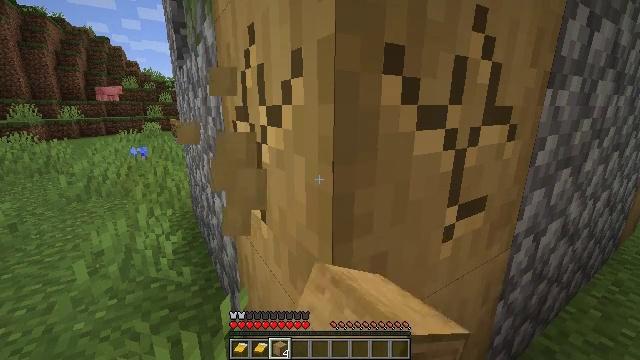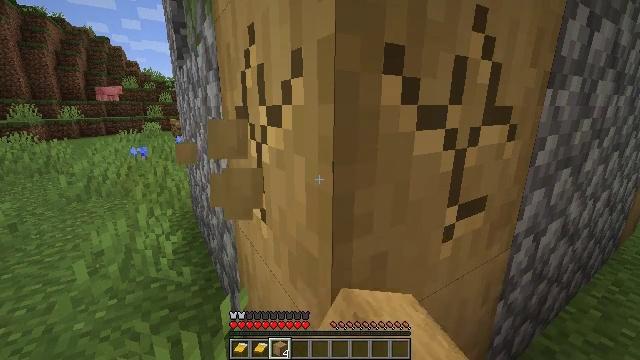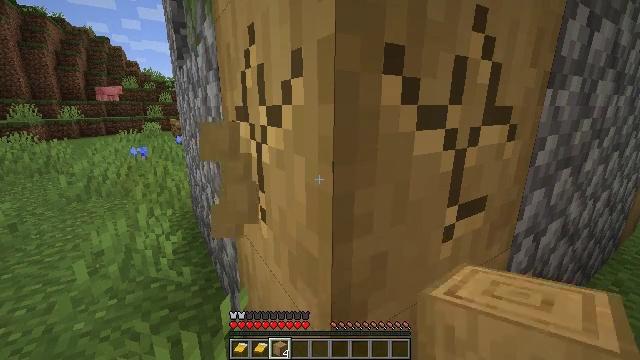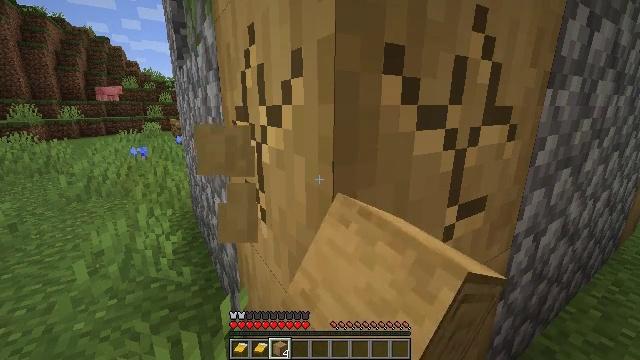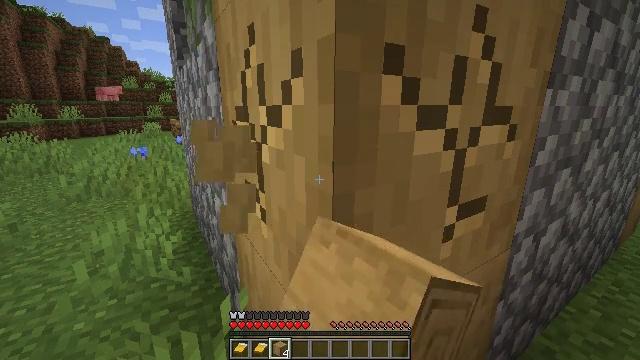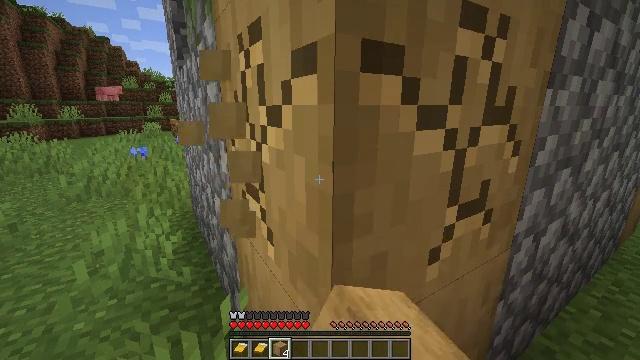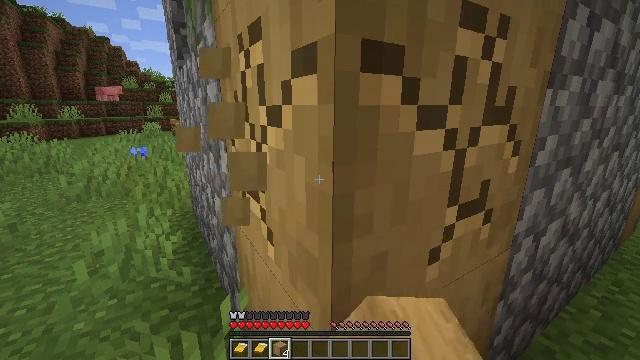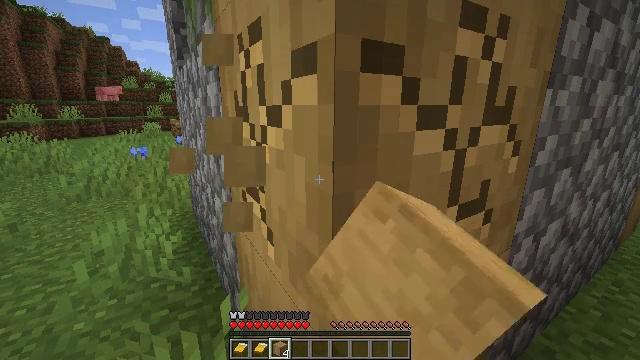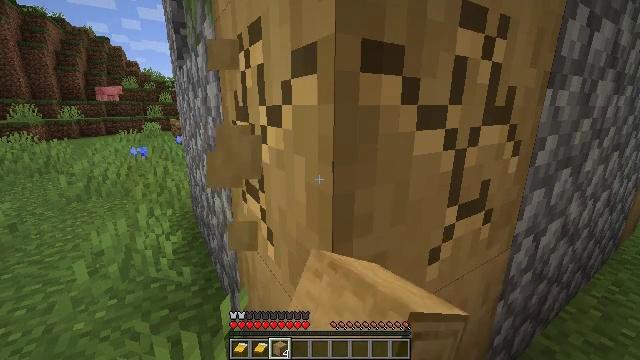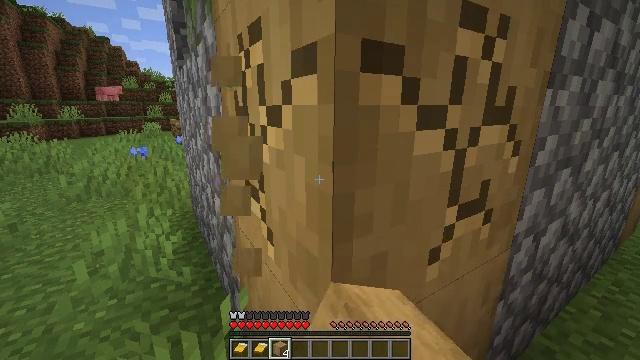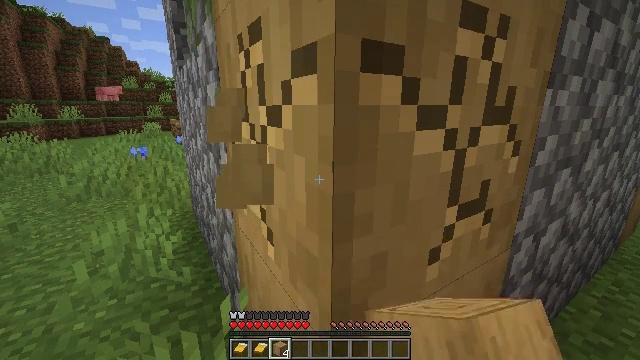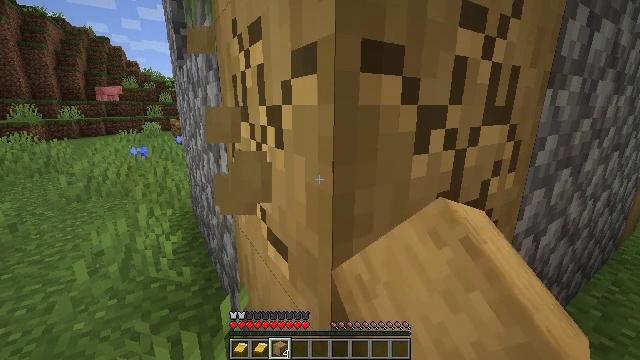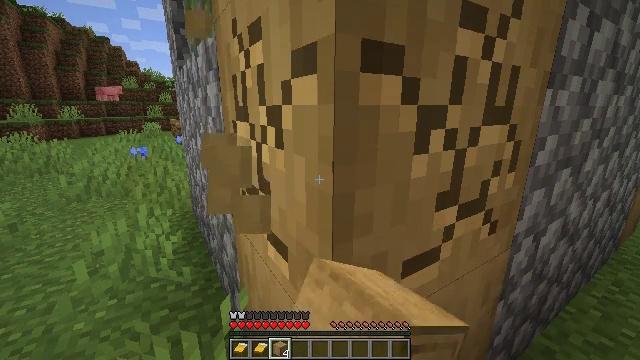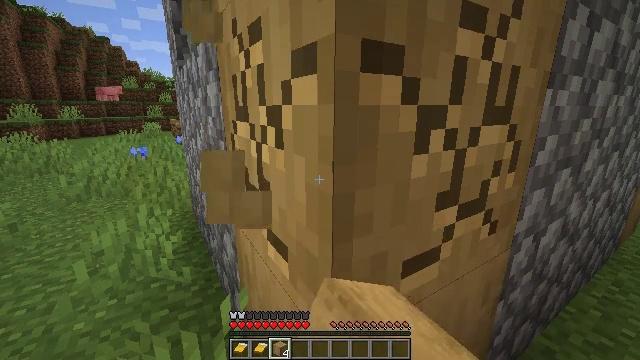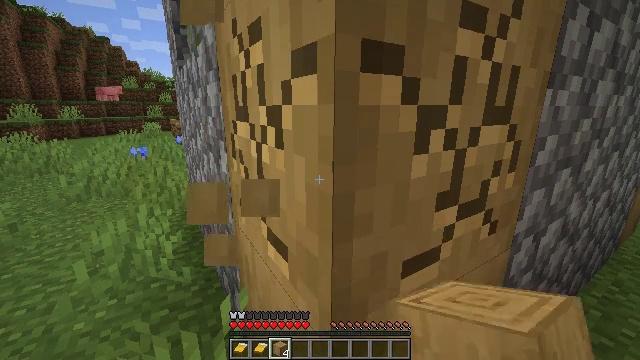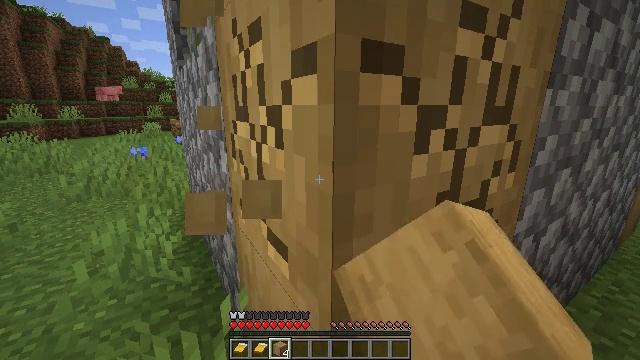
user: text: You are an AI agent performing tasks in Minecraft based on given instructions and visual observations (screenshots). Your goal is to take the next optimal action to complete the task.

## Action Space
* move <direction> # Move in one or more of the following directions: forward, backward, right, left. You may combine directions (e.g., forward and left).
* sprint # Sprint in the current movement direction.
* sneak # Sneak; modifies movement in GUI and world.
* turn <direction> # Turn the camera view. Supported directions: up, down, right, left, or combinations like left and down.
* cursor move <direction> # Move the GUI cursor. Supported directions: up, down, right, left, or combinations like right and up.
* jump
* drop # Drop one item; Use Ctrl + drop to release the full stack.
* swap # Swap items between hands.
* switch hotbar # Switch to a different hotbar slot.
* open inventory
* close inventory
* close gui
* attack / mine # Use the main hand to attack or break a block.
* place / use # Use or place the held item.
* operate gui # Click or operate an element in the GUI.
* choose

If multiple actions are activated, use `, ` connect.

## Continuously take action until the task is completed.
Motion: motion action
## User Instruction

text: Attack the stripped oak log to collect it.
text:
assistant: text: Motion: attack / mine
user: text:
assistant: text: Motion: attack / mine
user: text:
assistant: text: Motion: attack / mine
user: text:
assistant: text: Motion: attack / mine
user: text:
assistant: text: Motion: attack / mine
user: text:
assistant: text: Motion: attack / mine
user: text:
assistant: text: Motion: attack / mine
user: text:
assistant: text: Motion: attack / mine
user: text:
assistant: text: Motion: attack / mine
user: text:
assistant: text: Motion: attack / mine
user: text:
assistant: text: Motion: attack / mine
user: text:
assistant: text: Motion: attack / mine
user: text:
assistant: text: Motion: attack / mine
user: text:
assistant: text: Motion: attack / mine
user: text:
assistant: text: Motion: attack / mine
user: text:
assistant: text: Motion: attack / mine
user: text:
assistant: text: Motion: attack / mine
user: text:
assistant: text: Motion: attack / mine
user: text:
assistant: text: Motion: attack / mine
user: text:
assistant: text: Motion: attack / mine
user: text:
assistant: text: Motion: attack / mine
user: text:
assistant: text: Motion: attack / mine
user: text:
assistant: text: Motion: attack / mine
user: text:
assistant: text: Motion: attack / mine
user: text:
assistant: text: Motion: attack / mine
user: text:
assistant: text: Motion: attack / mine
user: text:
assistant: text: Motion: attack / mine
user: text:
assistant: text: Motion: attack / mine
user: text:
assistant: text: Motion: attack / mine
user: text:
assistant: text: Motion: attack / mine